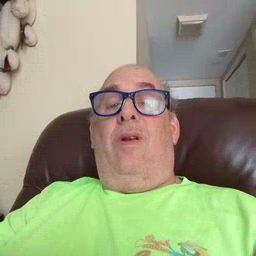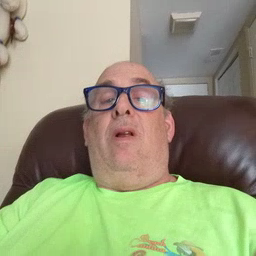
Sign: rain